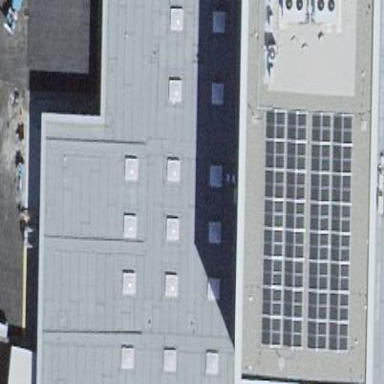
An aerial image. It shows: Building with flat roof.